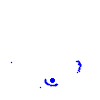
Particle: electron